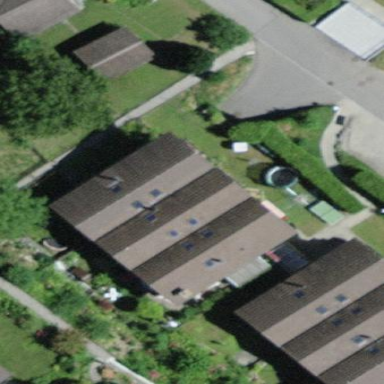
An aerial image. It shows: Residential building.